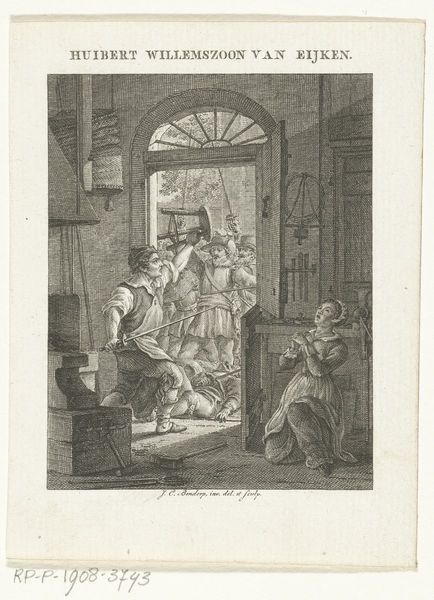
Titel: Smid Huibert Willemszoon van Eijken verdedigt zijn werkplaats tegen Spanjaarden met degen en kruk
Künstler: Johannes Christiaan Bendorp
Standort: Amsterdam
Institution: Rijksmuseum
Schlagwörter: chair, fight, men, people, religious, soldiers, stool, sword, swords, window, black, dress, interior, room, woman, fighting, man, house, german, death, black and white, army, etching, hats, battle, movement, rope, door, prayer, engraving, religion, war, hero, dutch, begging, pray, violence, anger, angry, praying, fear, kneel, shop, attack, riot, smith, workshop, anvil, mob, revolt, defeat, ambos, protect, illustation, kidnap, defense, illuminati, abuse, erman, crowd protector, hostage, catalog, huibert, rijken